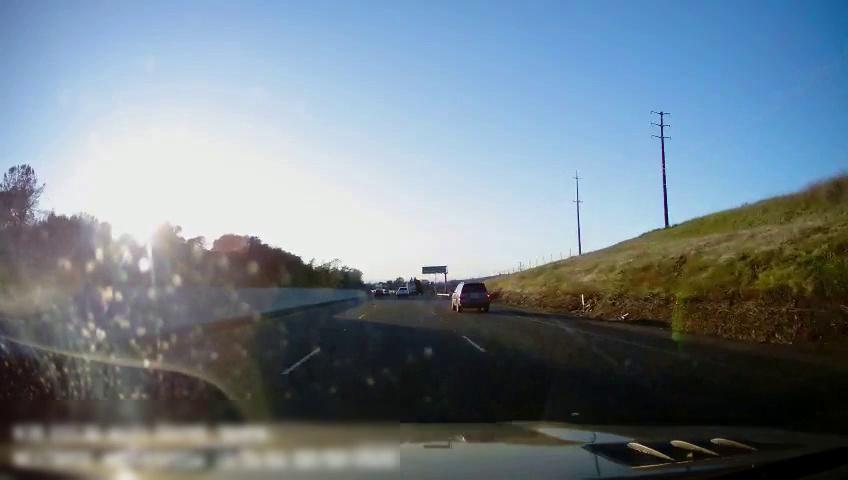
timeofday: Day
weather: Sunny
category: Drivable Space
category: Vehicles | Car
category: Vehicles | Car
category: Vehicles | SUV
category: Vehicles | Other LV
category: Lanes | Alternate Lane
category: Lanes | Current Lane
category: Lanes | Current Lane
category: Lanes | Alternate Lane
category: Traffic | Signs